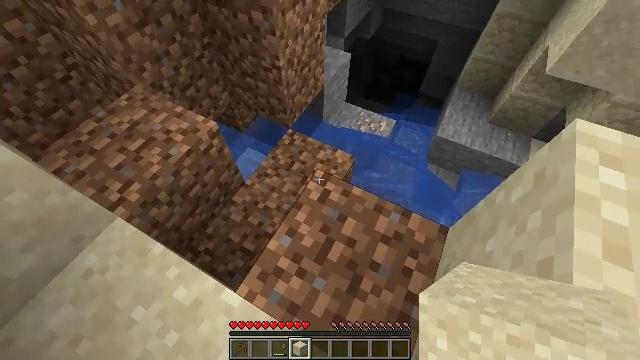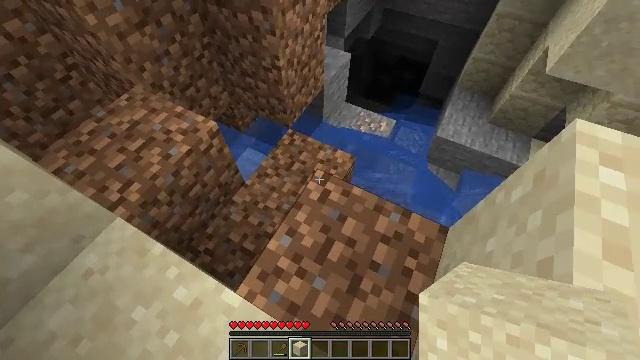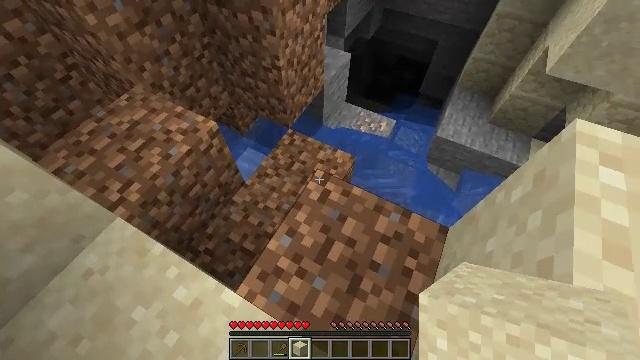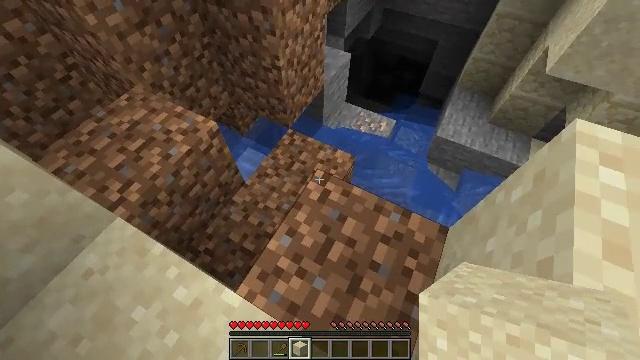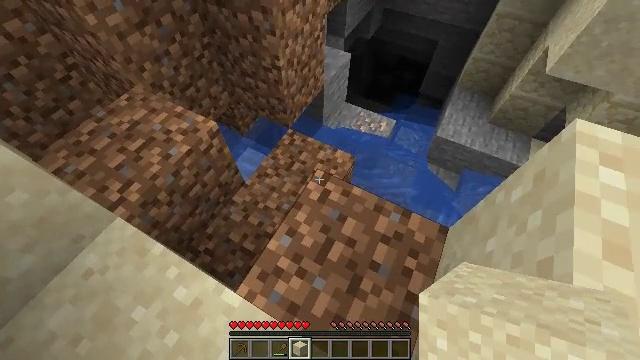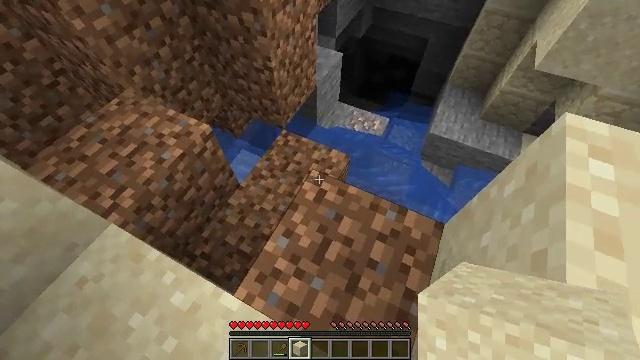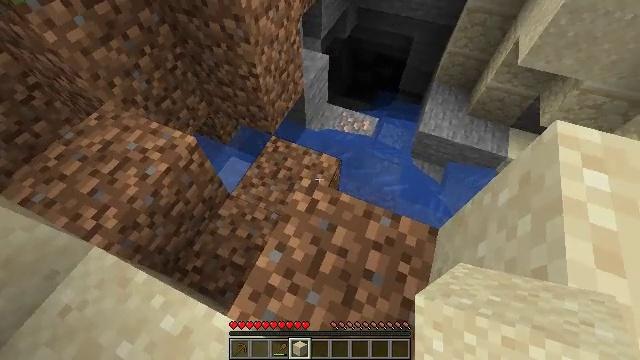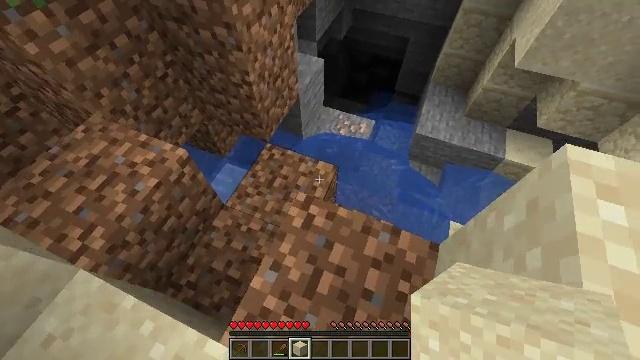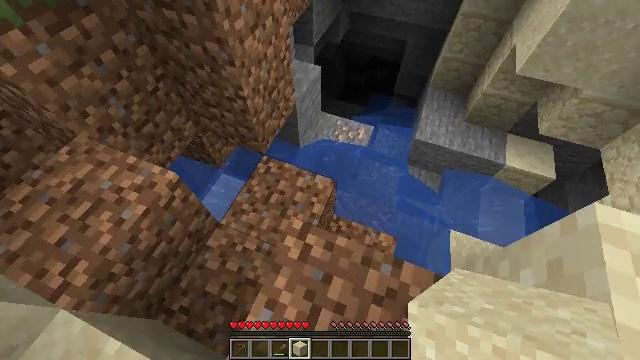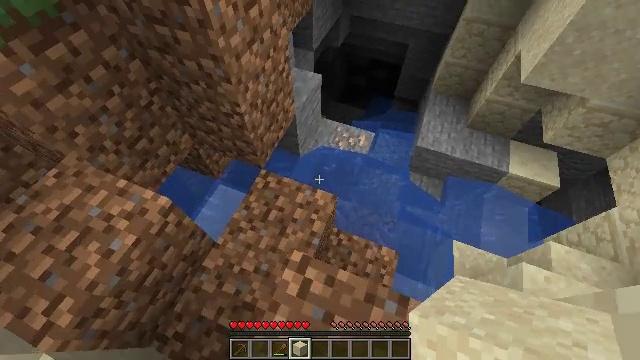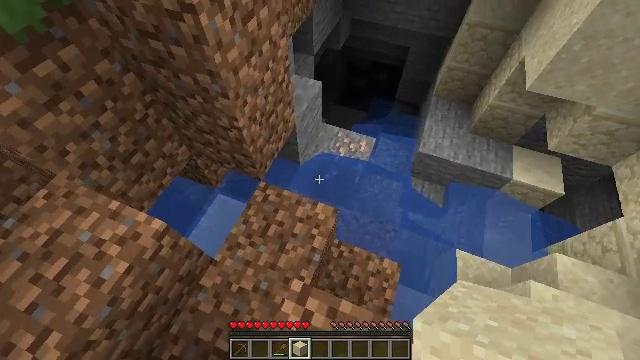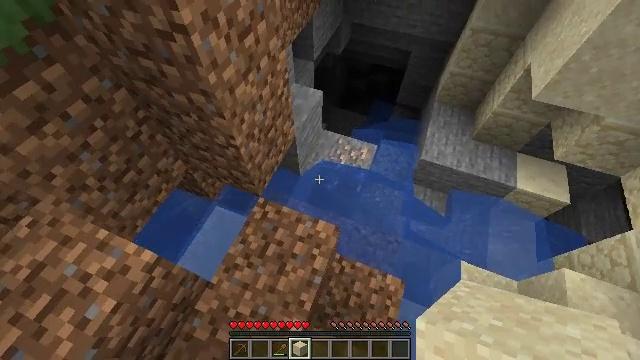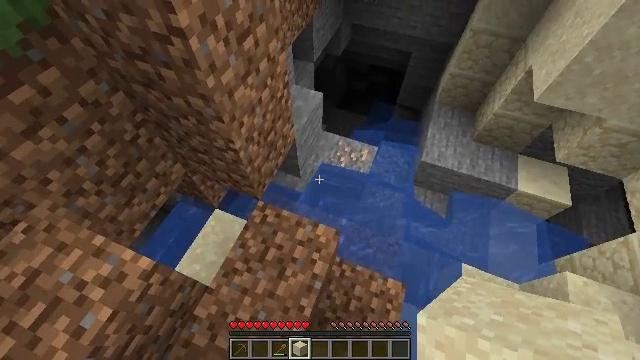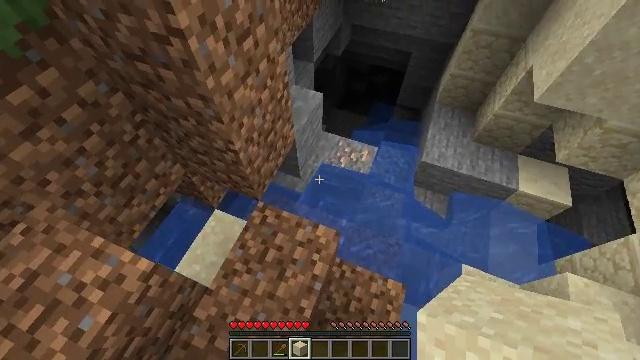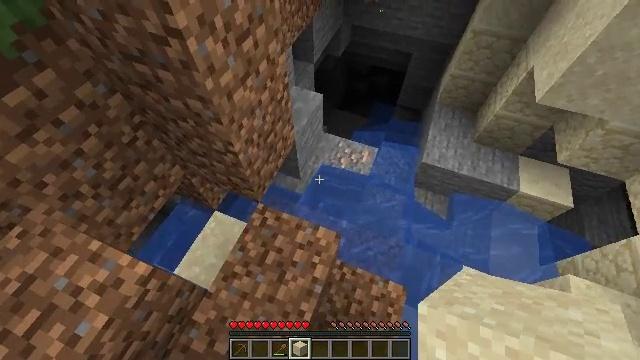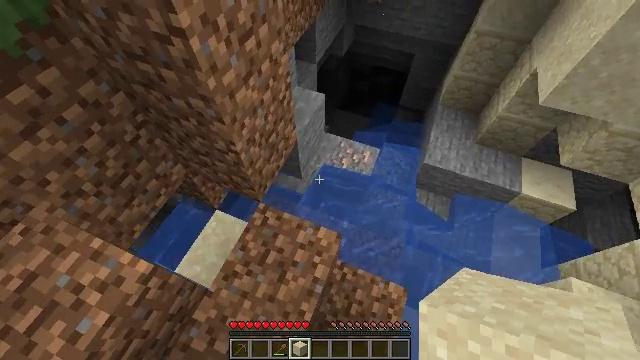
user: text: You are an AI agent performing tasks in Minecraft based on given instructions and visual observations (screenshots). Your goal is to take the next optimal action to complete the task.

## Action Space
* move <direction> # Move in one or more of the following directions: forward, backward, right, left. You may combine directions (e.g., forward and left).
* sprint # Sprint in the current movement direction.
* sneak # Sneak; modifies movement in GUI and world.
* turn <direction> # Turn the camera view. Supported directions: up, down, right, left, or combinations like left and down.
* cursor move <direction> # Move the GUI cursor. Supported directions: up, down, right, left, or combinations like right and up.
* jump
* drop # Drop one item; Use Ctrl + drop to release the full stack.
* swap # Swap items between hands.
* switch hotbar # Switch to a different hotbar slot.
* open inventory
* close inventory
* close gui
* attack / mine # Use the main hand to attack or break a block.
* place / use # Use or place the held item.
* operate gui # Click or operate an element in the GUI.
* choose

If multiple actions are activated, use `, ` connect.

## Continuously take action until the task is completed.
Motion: motion action
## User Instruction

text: Mine dirt from the ground.
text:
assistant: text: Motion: no_op
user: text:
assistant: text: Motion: no_op
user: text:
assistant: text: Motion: no_op
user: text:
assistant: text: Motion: no_op
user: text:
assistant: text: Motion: turn right
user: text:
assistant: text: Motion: move forward, turn right
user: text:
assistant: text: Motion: move forward, turn right
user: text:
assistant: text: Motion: move forward
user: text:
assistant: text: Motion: move forward
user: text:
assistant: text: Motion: move forward
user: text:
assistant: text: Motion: no_op
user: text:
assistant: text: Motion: no_op
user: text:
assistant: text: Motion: no_op
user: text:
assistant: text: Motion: no_op
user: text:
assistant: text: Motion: no_op
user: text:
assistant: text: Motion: turn left
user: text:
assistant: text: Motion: turn left
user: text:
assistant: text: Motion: turn left
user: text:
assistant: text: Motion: turn left
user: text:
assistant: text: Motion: turn left
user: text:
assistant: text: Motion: turn left and down
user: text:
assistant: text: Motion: turn left and down
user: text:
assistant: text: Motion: turn left
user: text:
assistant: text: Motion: turn left
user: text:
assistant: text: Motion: turn left
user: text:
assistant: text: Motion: no_op
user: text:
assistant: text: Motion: no_op
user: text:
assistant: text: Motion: turn down
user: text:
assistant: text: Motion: turn right and down
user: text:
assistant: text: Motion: turn right and down